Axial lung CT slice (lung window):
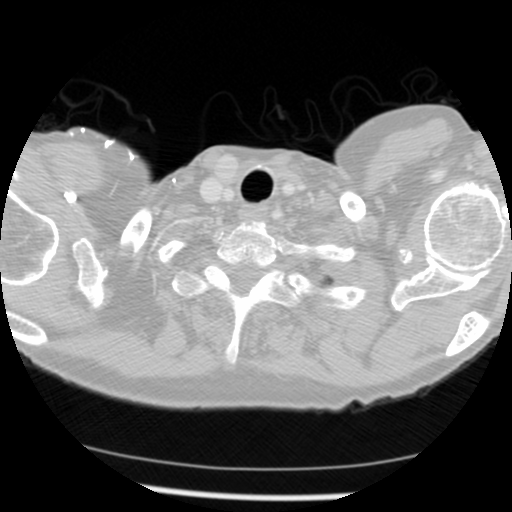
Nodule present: no